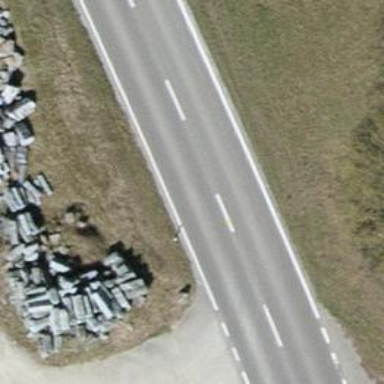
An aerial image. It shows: Asphalt road classified as primary highway.